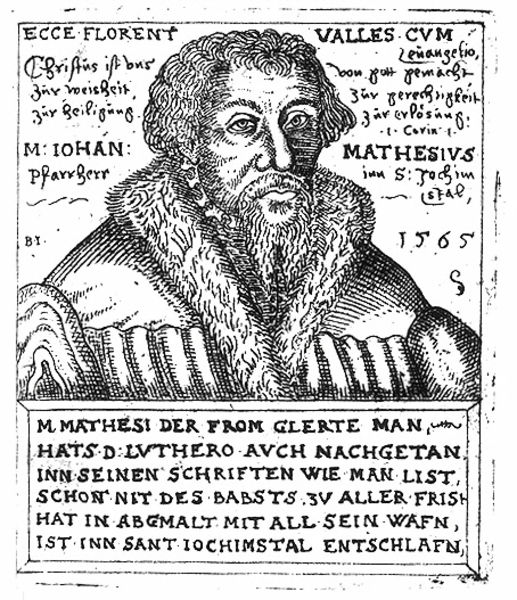
Titel: Bildnis des Johann Matthesius
Künstler: Balthasar Jenichen
Institution: (Seriendruck)
Schlagwörter: mann, umhang, weiß, mund, nase, schwarz, zeichnung, bart, jacke, augen, falten, gesicht, kragen, pelz, rahmen, vollbart, bildnis, portrait, porträt, haare, mantel, brustbild, locken, fell, holzschnitt, schrift, wellen, grafik, tafel, inschrift, deutsch, name, druck, radierung, stich, seite, schwarzweiß, text, buchstaben, buchdruck, pelzkragen, pfarrer, florenz, luther, gelehrter, dürer, schriftstück, johann, beschreibung, latein, lateinisch, prachtvoll, wörter, grabplatte, srich, schrfit, matthäus, matthias, kupferstick, matnel, mann bart, mathesius, 1565, schrift tafel, rahmen#, pfarrherr, ecce florent, mathesi, mathes, koernikus